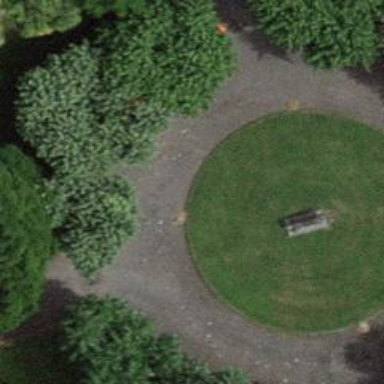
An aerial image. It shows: Bench.